RGB frame:
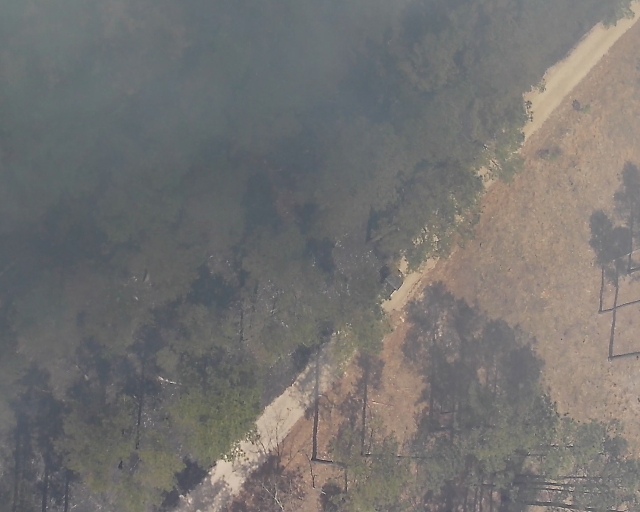
Thermal frame:
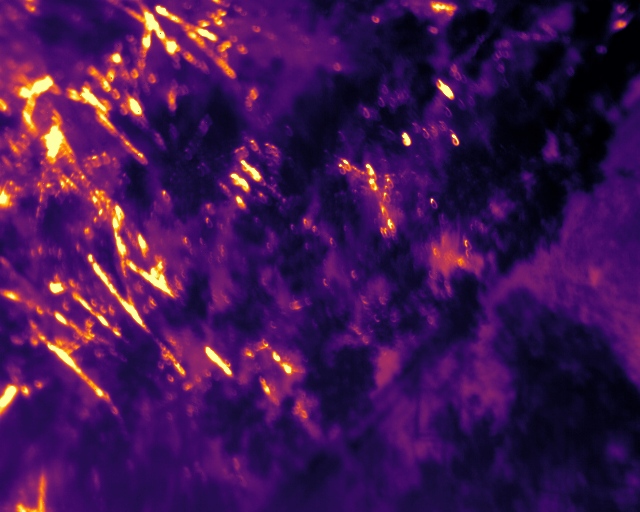
Captured: 2026-02-27 02:41:50
Pixels at or above 80 °C: 4145 (fraction of frame: 0.01265)